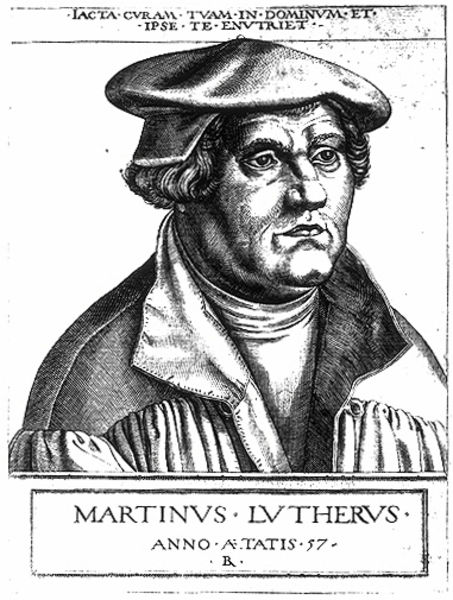
Titel: Bildnis des Martin Luther
Künstler: René Boyvin
Institution: (Seriendruck)
Schlagwörter: dunkel, kopf, mann, schatten, weiß, hell, hut, licht, mund, nase, schwarz, stirn, blick, alt, anzug, hemd, kappe, mütze, augen, bibel, falten, gesicht, kragen, rahmen, bildnis, hals, portrait, porträt, gewand, haare, mantel, blatt, kinn, locken, renaissance, schultern, holzschnitt, schrift, seitlich, wangen, grafik, graphik, rand, tafel, ernst, inschrift, naht, glaube, torso, druck, schwarz weiß, radierung, stich, titel, illustration, text, buchstaben, beschriftung, stirnfalten, gravur, namen, buchdruck, jahr, kasten, talar, zahl, mönch, luther, gelehrter, protestantismus, büsten, kupferstich, pullover, shirt, latein, martin, reformation, druckschrift, martin luther, schaube, reformator, theologe, cranach, anno, doktorenhut, protestant, übersetzung, ohrenklappe, martinus, marin luther, reformer, 1557, 57, lutherus, halprofil, nartinus, martinus lutherus